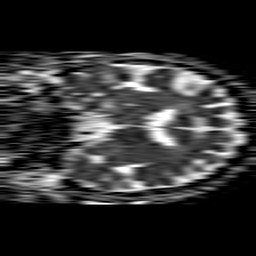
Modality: ADC
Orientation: coronal
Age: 80
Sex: male
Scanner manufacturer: philips
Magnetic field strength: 1.5 T
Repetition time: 4.6 s
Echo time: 0.08517 s